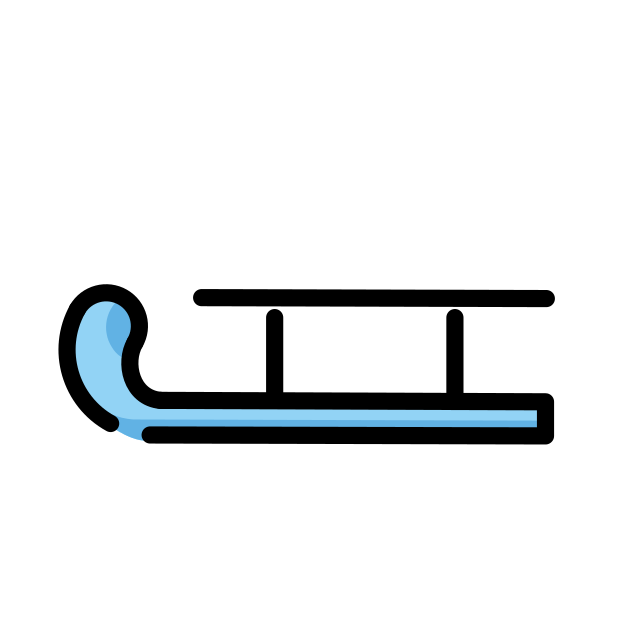
sled